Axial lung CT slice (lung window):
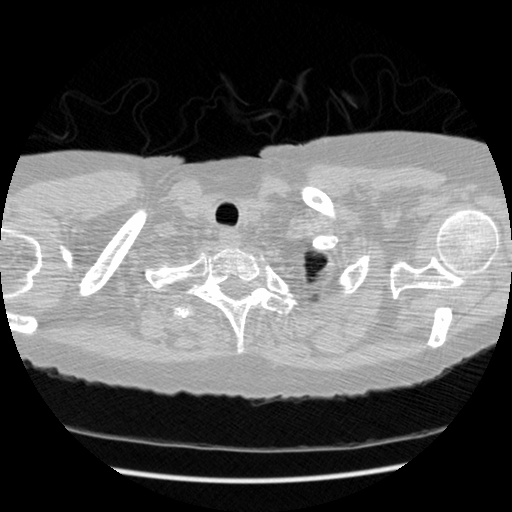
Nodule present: no